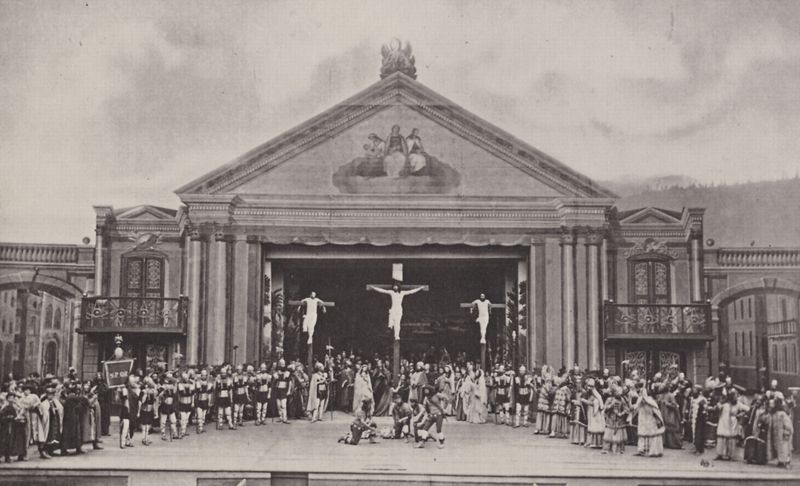
Titel: Oberammergauer Passionsspiele - Kreuzigung
Künstler: Joseph Albert
Standort: Aachen
Institution: Privatsammlung
Schlagwörter: berg, gruppe, himmel, mann, weiß, wolken, dreieck, frauen, menschen, fenster, frau, grau, männer, schwarz, szene, säule, säulen, tür, dach, haus, schloss, fest, ornament, versammlung, bibel, geschichte, hinrichtung, johannes, tod, tot, brücke, kirche, drei, kind, aufführung, bühne, publikum, theater, szenerie, statue, balkon, perspektive, türen, zuschauer, giebel, platz, bühnenbild, vorführung, soldaten, homme, tor, balkone, schauspiel, foto, fotografie, photographie, bögen, paradies, bayern, kreuz, torbogen, dom, bayreuth, wagner, militär, uniformen, verbrecher, volk, fraue, kardinal, menschenmenge, schaulustige, darsteller, photo, römer, tore, karfreitag, kreuze, christus, jesus, kreuzigung, griechen, messe, priester, marktplatz, prozession, ballustrade, kulisse, tempel, maria, photografie, tympanon, fronton, kreuzigungen, église, passion, rassemblement, kalvarienberg, freiluft, croix, lithurgie, procession, barabas, crucifix, bakone, festspiel, festspiele, fotogra, jusus, mexique, oberammergau, passionsfestspiele, passionsspiel, passionsspiele, crucifixion, kreuziguung, performance, rituel, crucifier